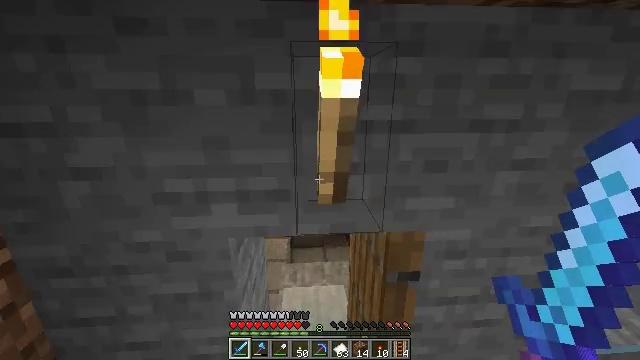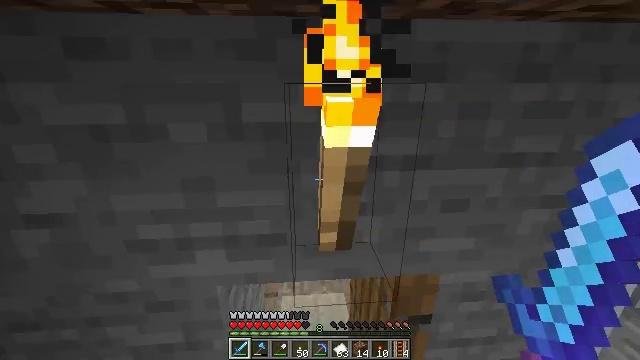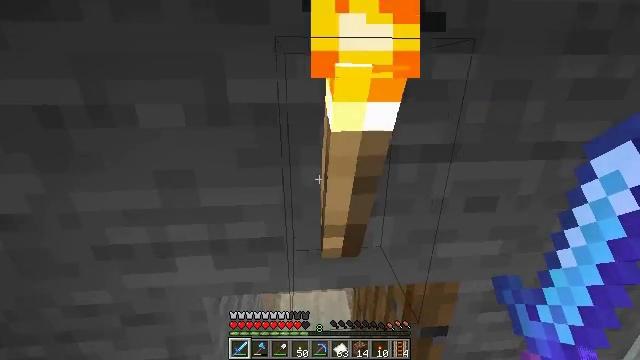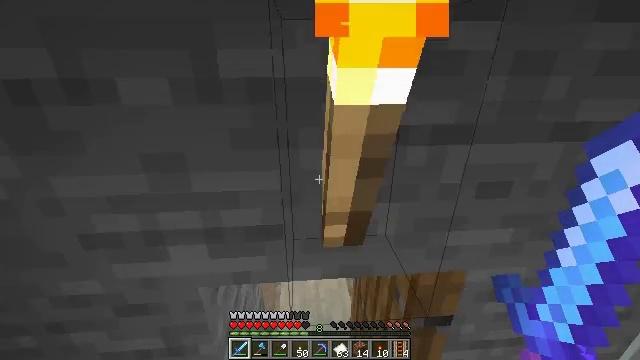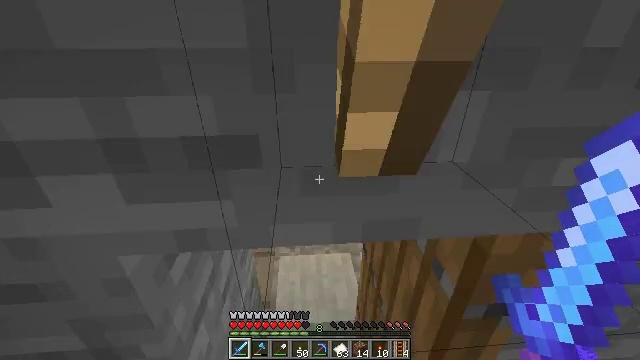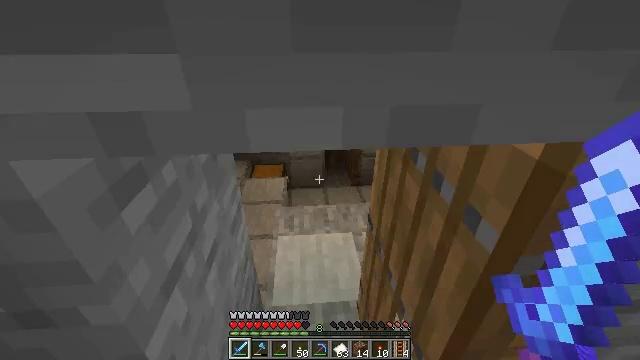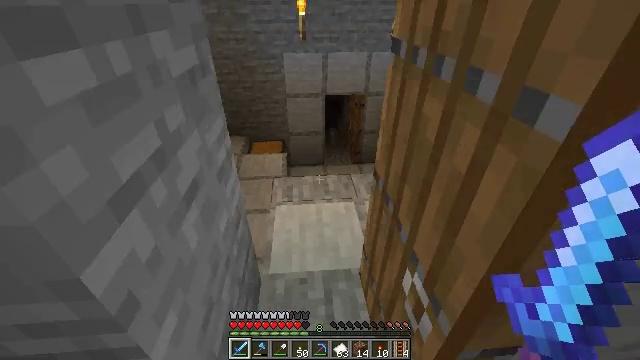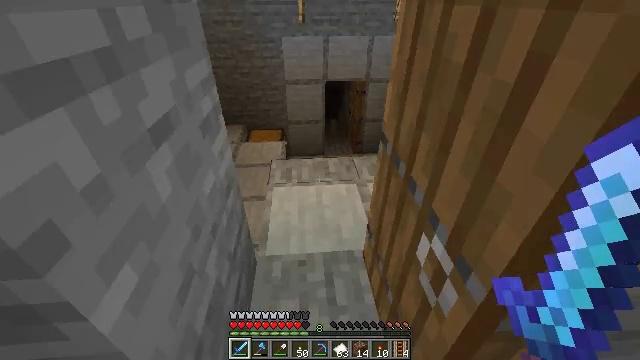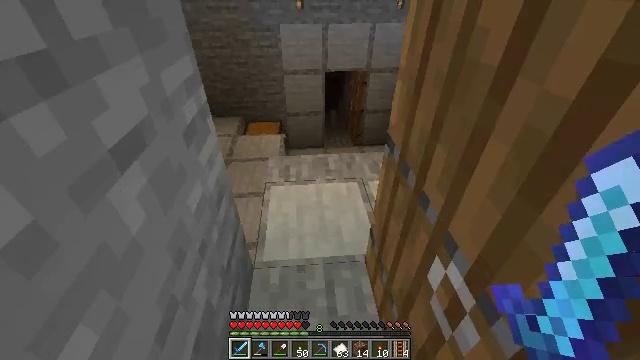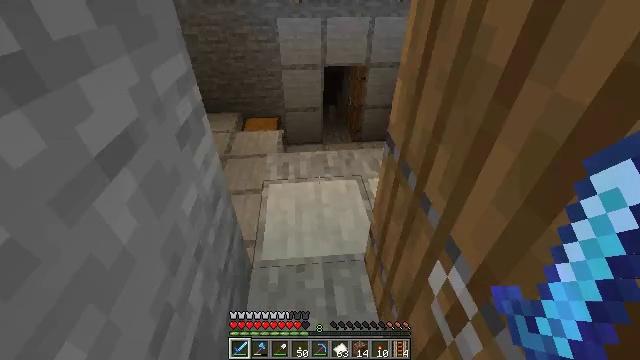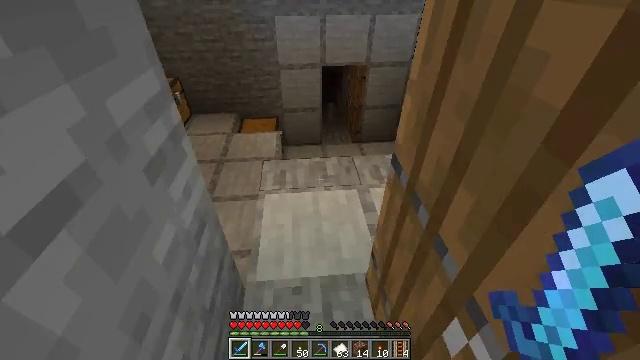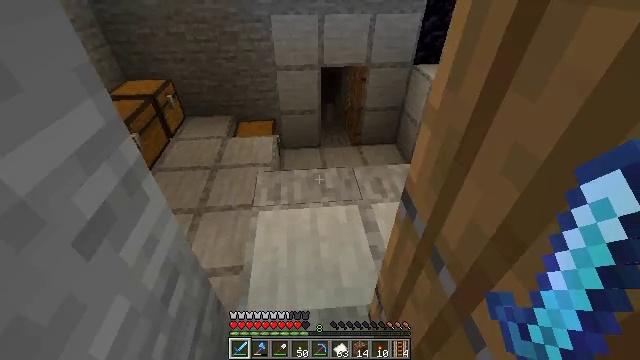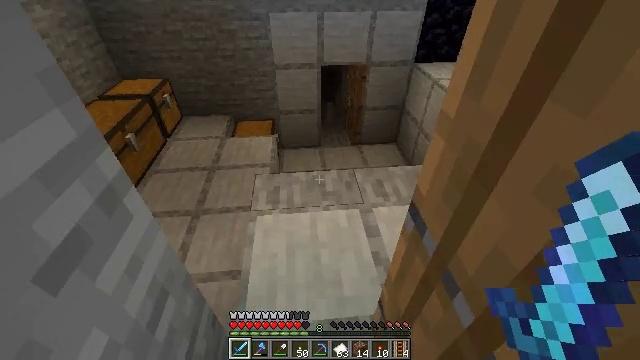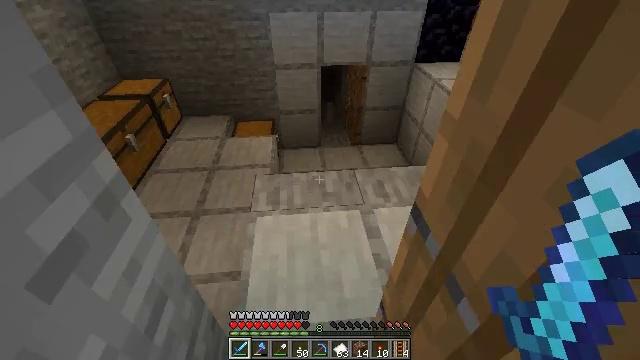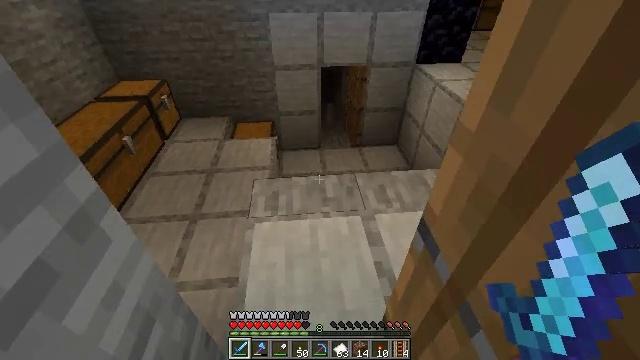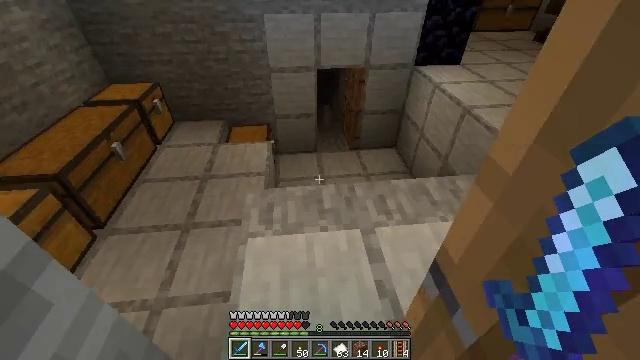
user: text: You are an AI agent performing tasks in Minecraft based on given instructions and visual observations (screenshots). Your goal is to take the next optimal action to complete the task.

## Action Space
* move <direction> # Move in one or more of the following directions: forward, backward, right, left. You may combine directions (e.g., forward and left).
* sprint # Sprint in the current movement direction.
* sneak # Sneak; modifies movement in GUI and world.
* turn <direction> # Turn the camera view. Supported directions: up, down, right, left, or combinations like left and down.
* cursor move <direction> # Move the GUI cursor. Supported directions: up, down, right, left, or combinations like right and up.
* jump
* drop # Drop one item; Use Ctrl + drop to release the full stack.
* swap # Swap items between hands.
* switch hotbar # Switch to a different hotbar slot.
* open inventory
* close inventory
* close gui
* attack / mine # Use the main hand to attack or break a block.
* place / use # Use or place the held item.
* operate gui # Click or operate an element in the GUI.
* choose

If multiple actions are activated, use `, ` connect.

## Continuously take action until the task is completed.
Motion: motion action
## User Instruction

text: Collect paper and leather to make a book.
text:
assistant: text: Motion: move forward, turn down
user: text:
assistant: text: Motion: move forward, turn down
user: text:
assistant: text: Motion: move forward, turn down
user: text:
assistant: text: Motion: move forward, turn down
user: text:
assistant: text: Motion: move forward, turn down
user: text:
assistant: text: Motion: move forward, turn down
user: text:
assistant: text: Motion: move forward
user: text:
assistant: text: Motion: move forward, turn down
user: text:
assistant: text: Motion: move forward, turn down
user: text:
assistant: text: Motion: move forward
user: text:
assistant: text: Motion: no_op
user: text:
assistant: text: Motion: no_op
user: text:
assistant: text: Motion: no_op
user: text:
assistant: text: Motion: move forward
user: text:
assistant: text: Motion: move forward
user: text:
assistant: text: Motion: move forward, turn right
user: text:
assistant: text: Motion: move forward, turn right
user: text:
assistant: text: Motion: move forward, turn right
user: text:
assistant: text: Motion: move forward, turn right
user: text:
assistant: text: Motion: move forward, turn right
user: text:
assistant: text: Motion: move forward, turn right and up
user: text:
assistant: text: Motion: move forward, turn right and up
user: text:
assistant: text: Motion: turn right and up
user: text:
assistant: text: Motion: turn right and up
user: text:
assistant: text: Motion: no_op
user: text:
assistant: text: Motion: no_op
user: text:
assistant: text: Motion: turn up
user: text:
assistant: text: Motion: turn up
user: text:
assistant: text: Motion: move forward
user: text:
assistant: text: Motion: move forward